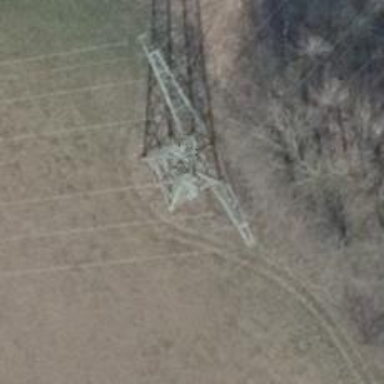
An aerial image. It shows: Power tower.